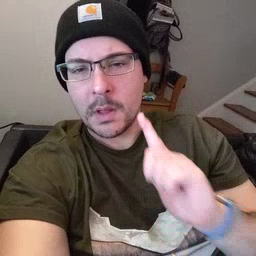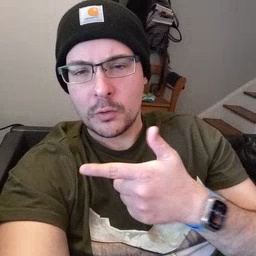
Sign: later